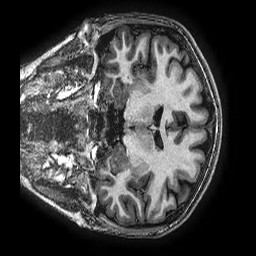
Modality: T1w
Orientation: coronal
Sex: female
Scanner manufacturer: ge
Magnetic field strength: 3 T
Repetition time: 0.00766 s
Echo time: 0.003476 s